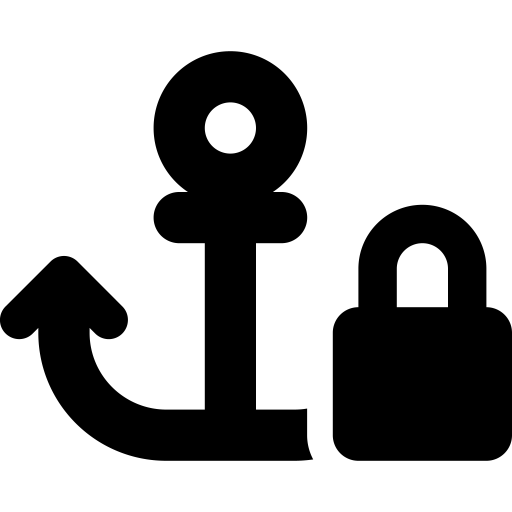
Tags: icon, FontAwesome, fa-icon, solid, anchor, lock